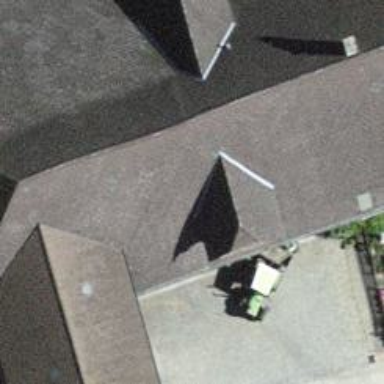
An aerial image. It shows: Farm building.